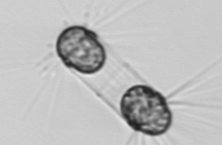
Label: Corethron_hystrix